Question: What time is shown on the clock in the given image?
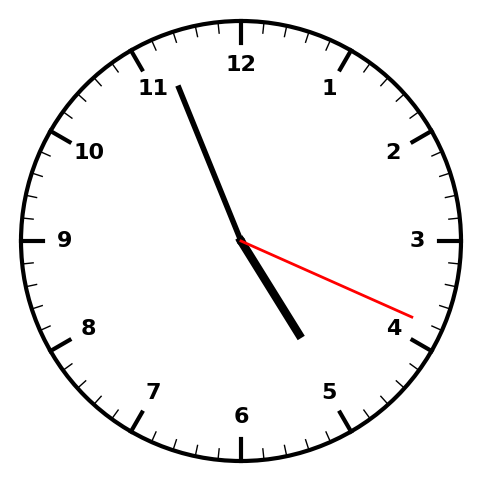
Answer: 04:56:19